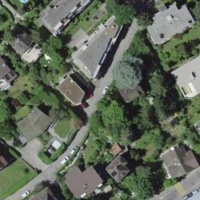
EUNIS habitat code: 55
Species observed at this site:
Certhia brachydactyla
Corvus corone
Cyanistes caeruleus
Parus major
Erithacus rubecula
Milvus milvus
Corvus frugilegus
Pica pica
Passer domesticus
Columba livia
Aegopodium podagraria
Turdus merula